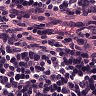
Metastatic tissue present: no